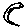
Label: moon